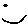
Label: smiley face